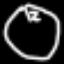
Label: clock